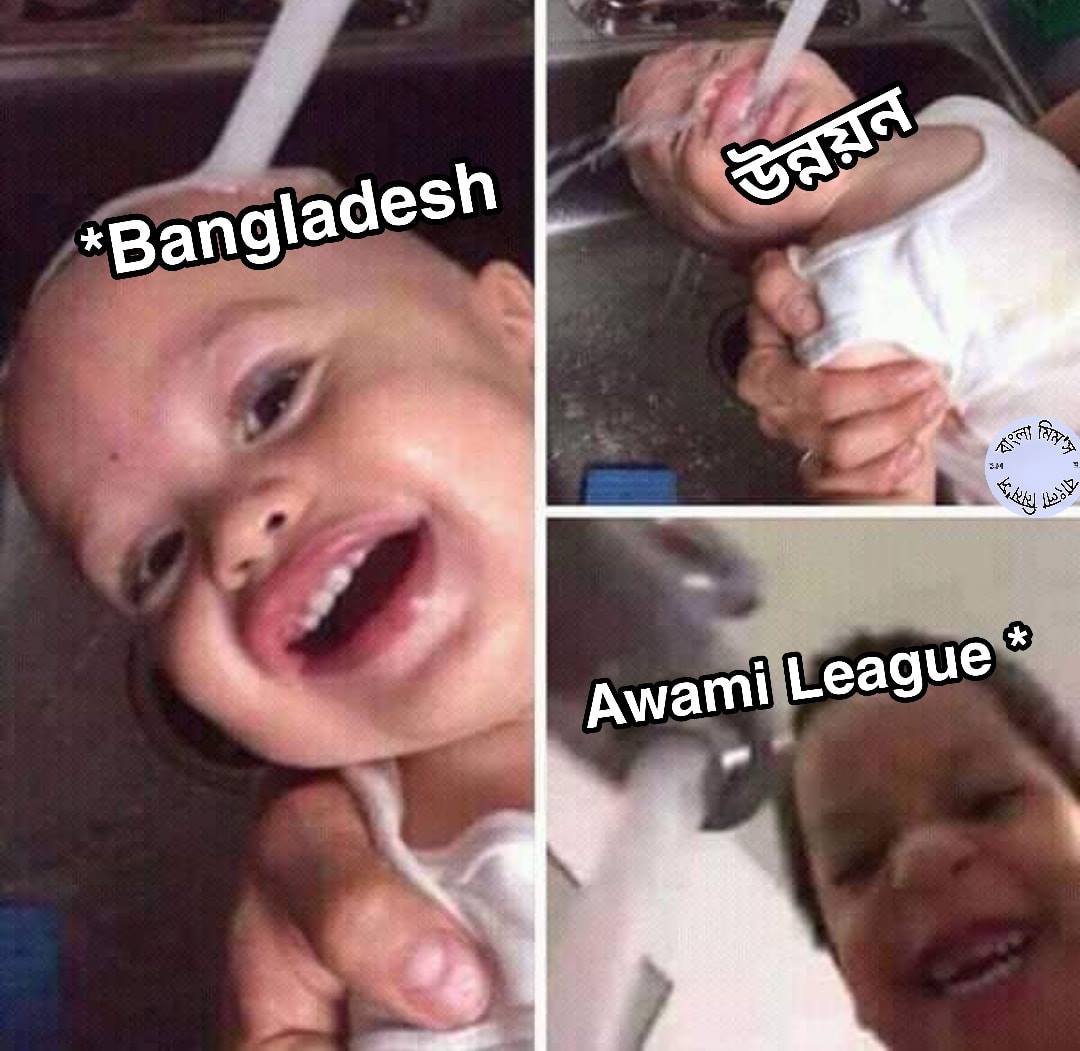
Caption: *Bangladesh     উন্নয়ন     Awami League*
Label: hate